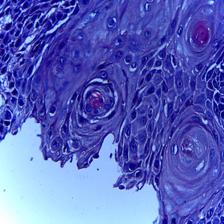
Diagnosis: OSCC